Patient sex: M
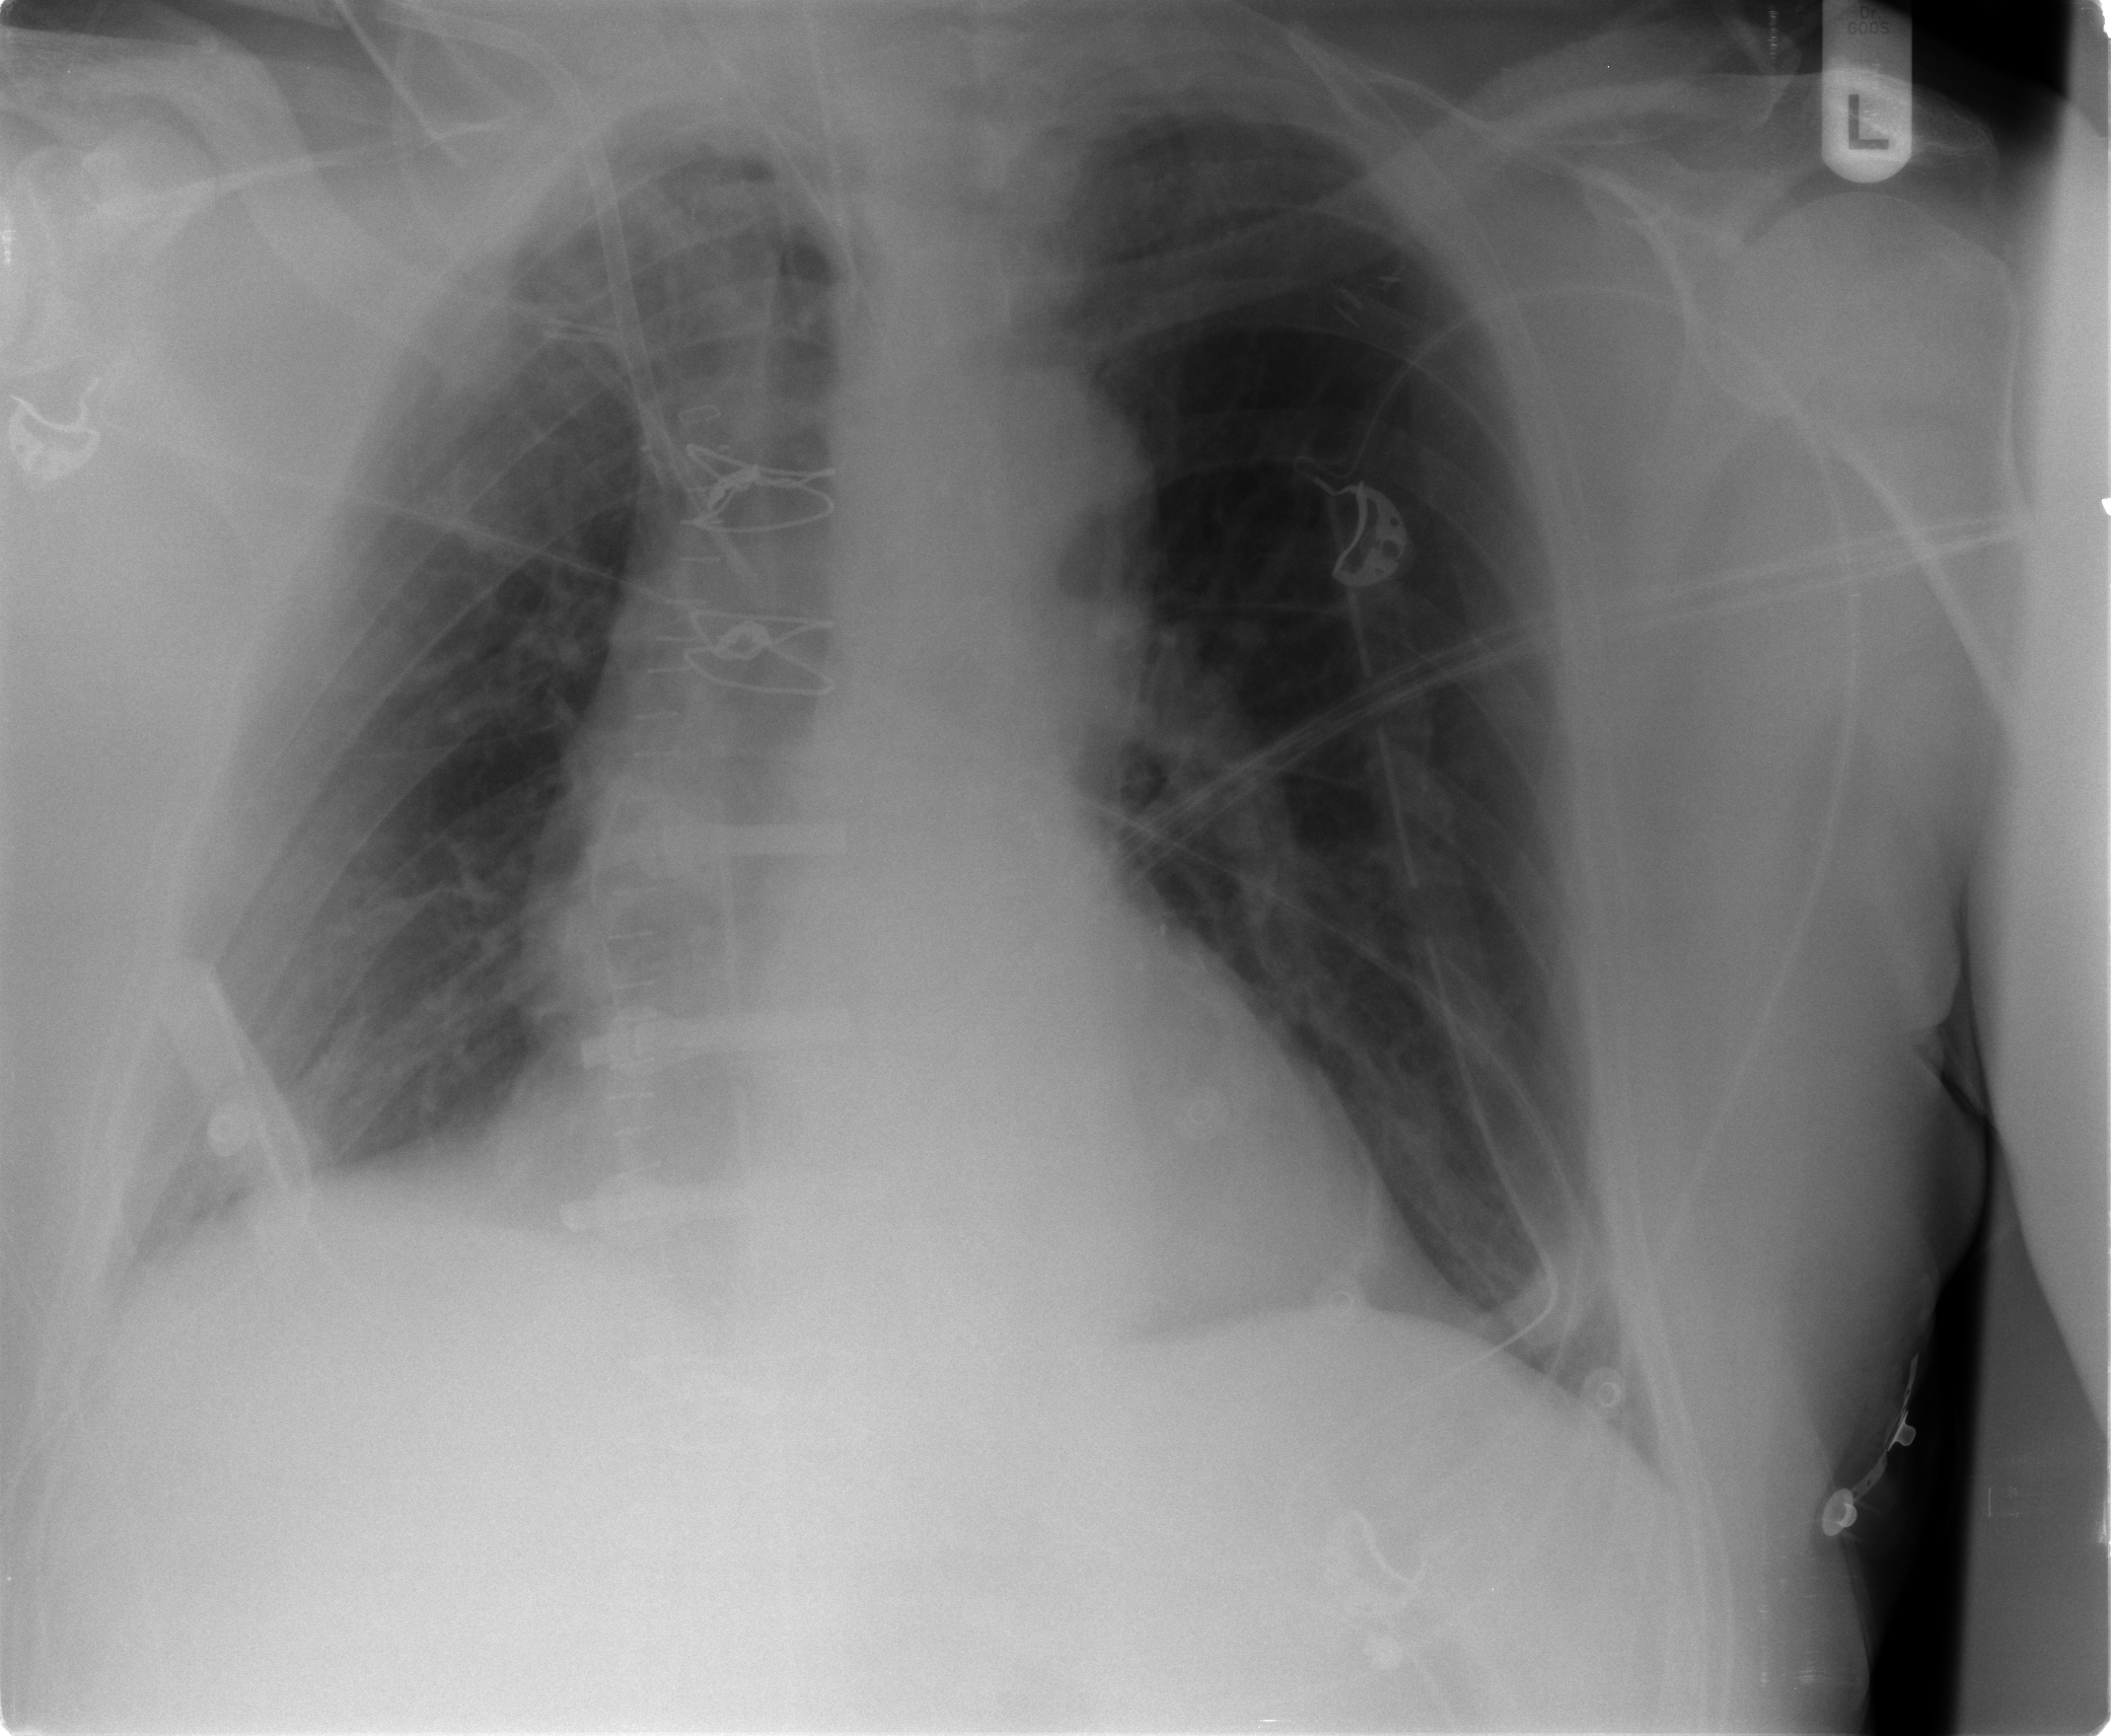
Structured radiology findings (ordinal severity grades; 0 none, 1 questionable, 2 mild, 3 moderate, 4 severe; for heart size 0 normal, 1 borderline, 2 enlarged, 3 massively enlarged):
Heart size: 2
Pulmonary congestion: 0
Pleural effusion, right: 2
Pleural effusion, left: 2
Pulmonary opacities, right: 0
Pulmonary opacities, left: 0
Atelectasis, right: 2
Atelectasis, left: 0